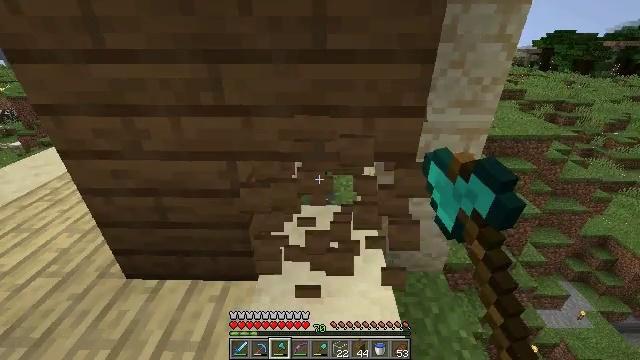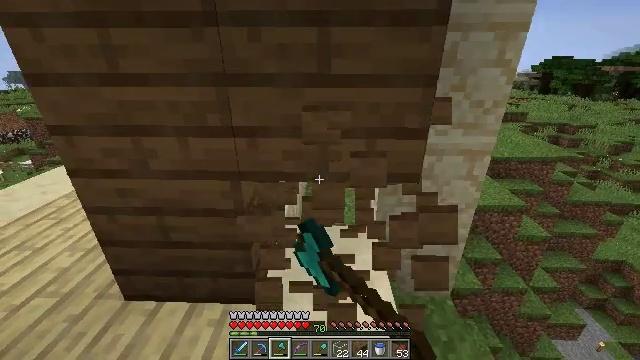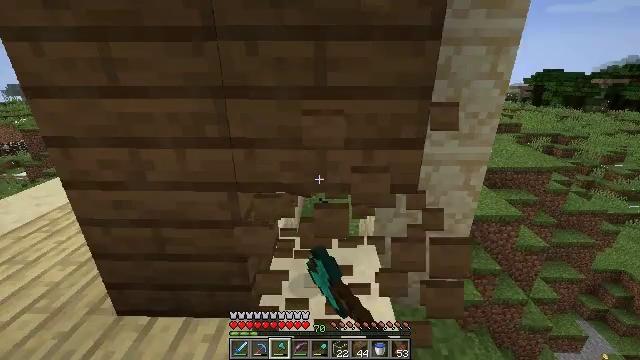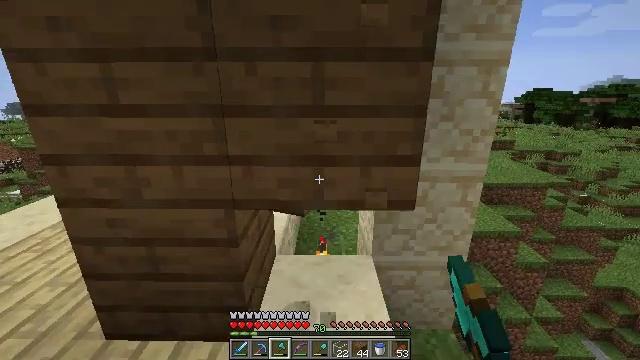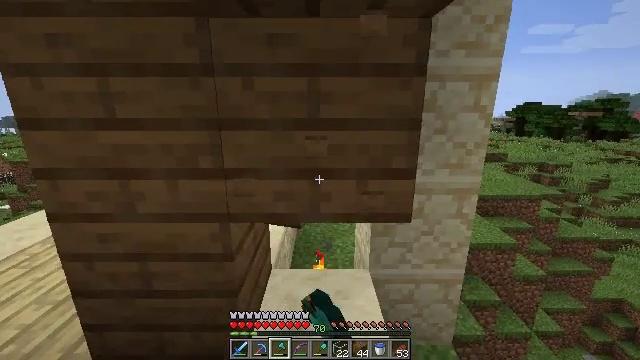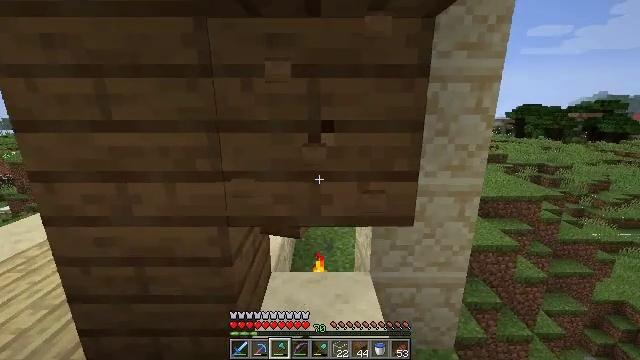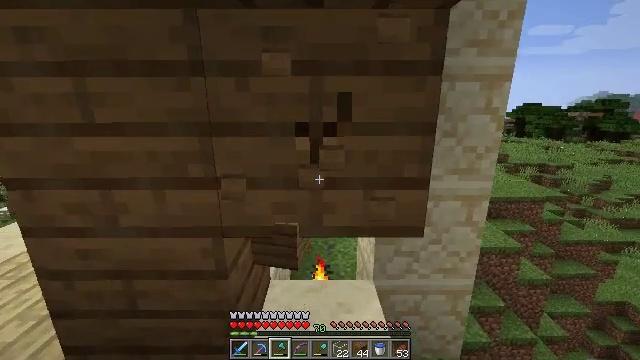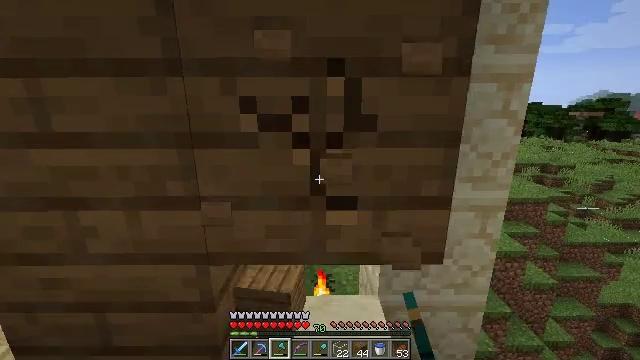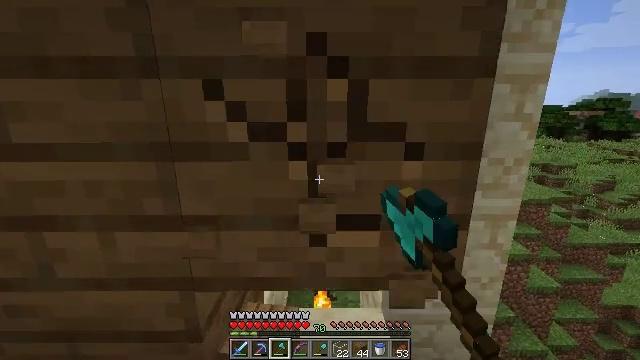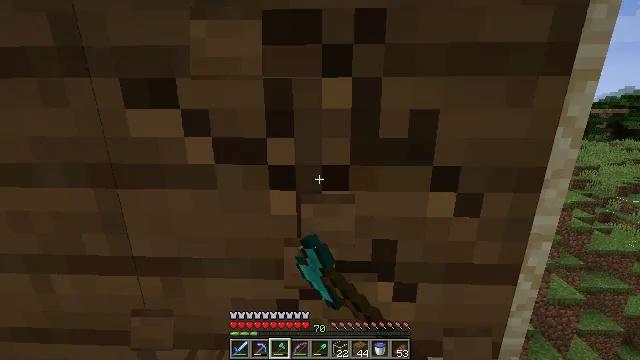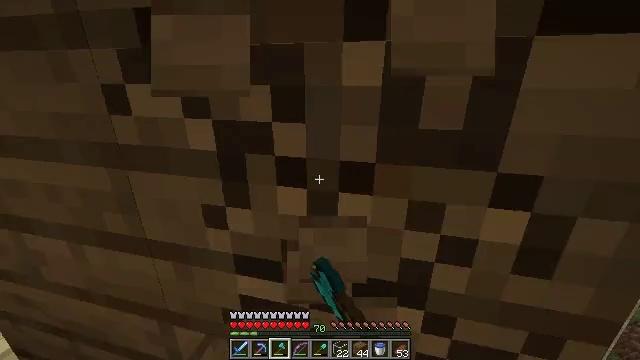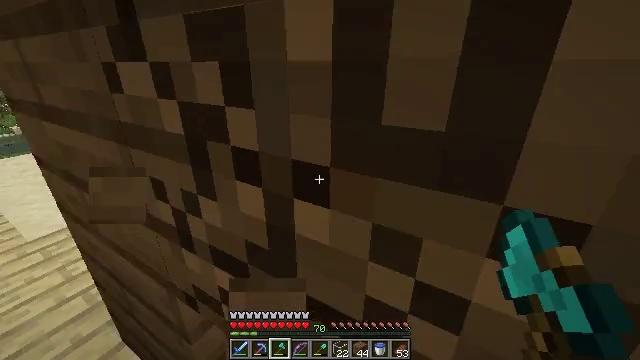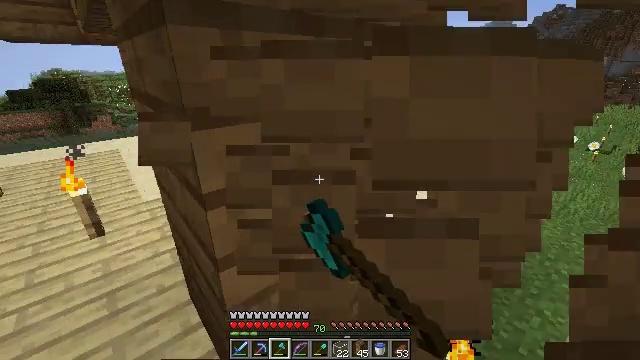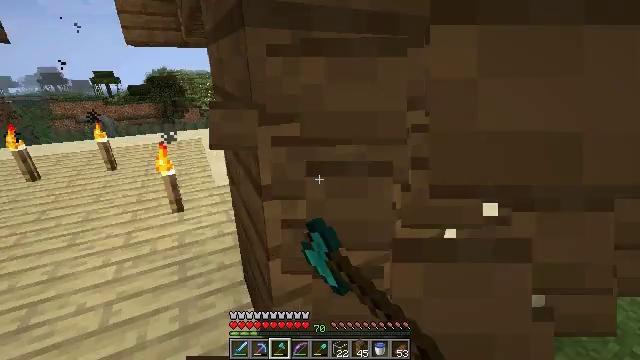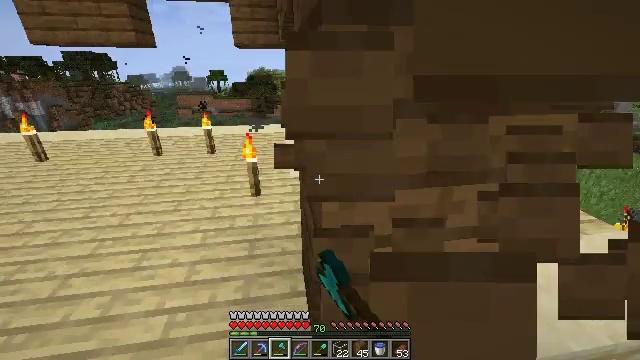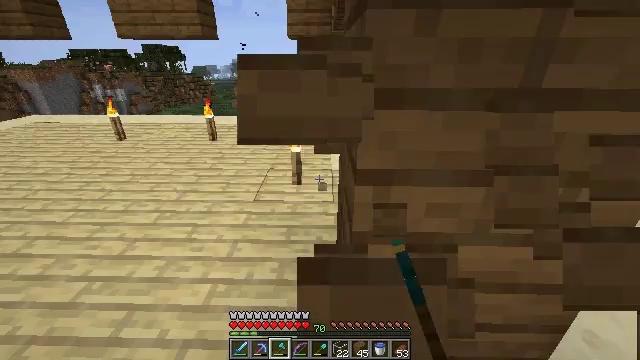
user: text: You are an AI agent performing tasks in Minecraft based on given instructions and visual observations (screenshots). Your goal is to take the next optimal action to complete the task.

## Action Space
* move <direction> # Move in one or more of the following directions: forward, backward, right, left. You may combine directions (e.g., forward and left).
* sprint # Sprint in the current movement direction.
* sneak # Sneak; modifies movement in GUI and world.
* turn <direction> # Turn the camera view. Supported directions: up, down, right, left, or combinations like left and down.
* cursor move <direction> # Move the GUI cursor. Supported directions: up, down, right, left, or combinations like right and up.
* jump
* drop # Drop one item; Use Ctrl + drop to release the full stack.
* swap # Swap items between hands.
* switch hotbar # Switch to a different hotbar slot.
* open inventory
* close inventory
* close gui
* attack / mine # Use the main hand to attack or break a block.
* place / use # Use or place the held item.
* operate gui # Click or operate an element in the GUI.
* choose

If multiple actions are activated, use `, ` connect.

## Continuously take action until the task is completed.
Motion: motion action
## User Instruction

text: Mine spruce planks to gather materials.
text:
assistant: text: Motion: turn up, attack / mine
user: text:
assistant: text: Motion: turn up, attack / mine
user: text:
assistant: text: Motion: turn up, attack / mine
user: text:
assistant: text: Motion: turn up, attack / mine
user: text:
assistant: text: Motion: move forward, attack / mine
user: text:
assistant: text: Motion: move forward, attack / mine
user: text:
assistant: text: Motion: move forward, attack / mine
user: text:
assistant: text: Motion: move forward, attack / mine
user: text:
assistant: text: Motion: move forward and move right, turn left, attack / mine
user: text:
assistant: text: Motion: move forward and move right, turn left and down, attack / mine
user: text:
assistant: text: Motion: move forward and move right, turn left and down, attack / mine
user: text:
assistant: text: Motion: move forward and move right, turn left, attack / mine
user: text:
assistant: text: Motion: turn left, attack / mine
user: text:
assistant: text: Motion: turn left, attack / mine
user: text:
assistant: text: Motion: turn left and down, attack / mine
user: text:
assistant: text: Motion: attack / mine
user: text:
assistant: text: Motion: attack / mine
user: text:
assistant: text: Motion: turn up, attack / mine
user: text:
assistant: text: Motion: turn right and up, attack / mine
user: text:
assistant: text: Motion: turn right and up, attack / mine
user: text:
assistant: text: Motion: turn right, attack / mine
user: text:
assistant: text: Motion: turn right, attack / mine
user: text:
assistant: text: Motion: attack / mine
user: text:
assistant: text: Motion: attack / mine
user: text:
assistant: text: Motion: attack / mine
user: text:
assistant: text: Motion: attack / mine
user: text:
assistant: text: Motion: attack / mine
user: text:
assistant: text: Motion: attack / mine
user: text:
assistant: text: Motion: turn left and down, attack / mine
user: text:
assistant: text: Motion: turn down, attack / mine